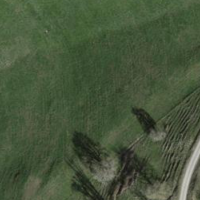
EUNIS habitat code: 52
Species observed at this site:
Primula veris